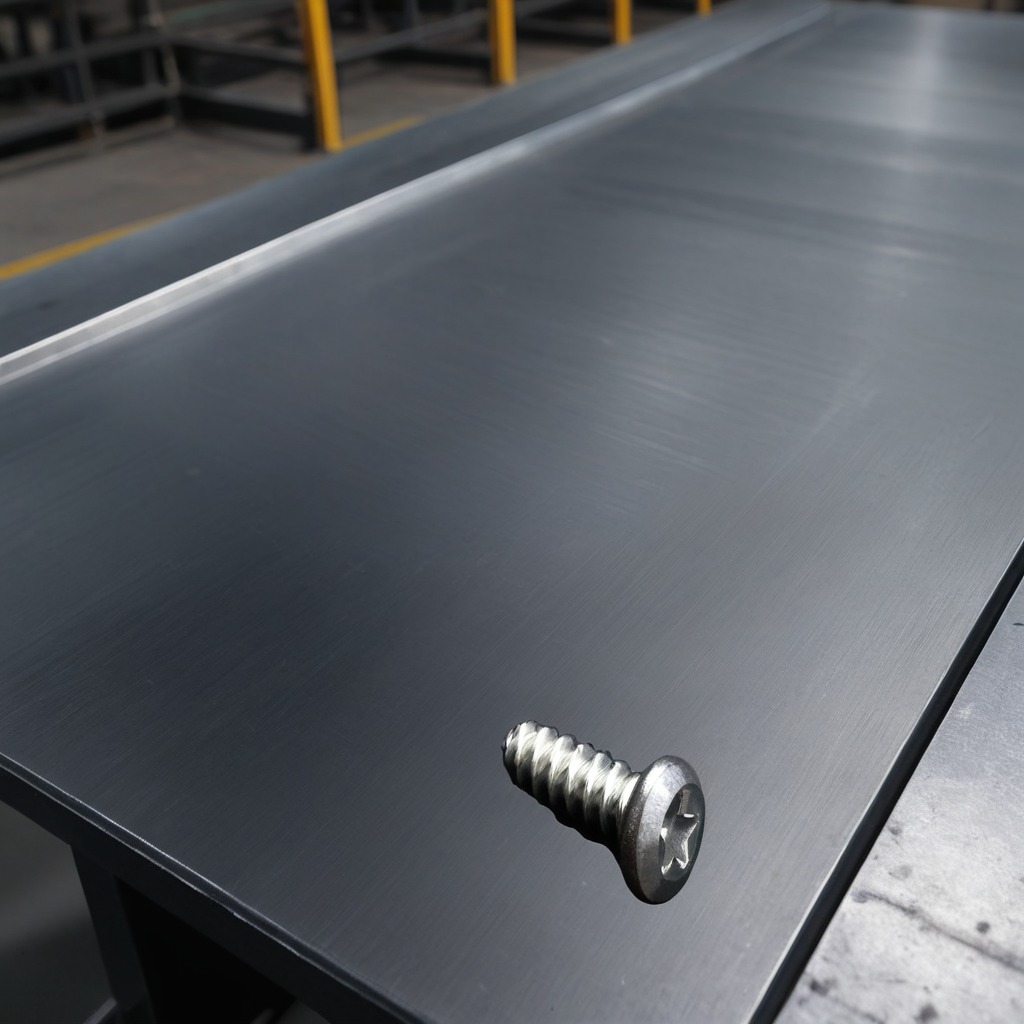
A metal screw is lying on the cold steel table in a mining workshop.